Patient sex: F
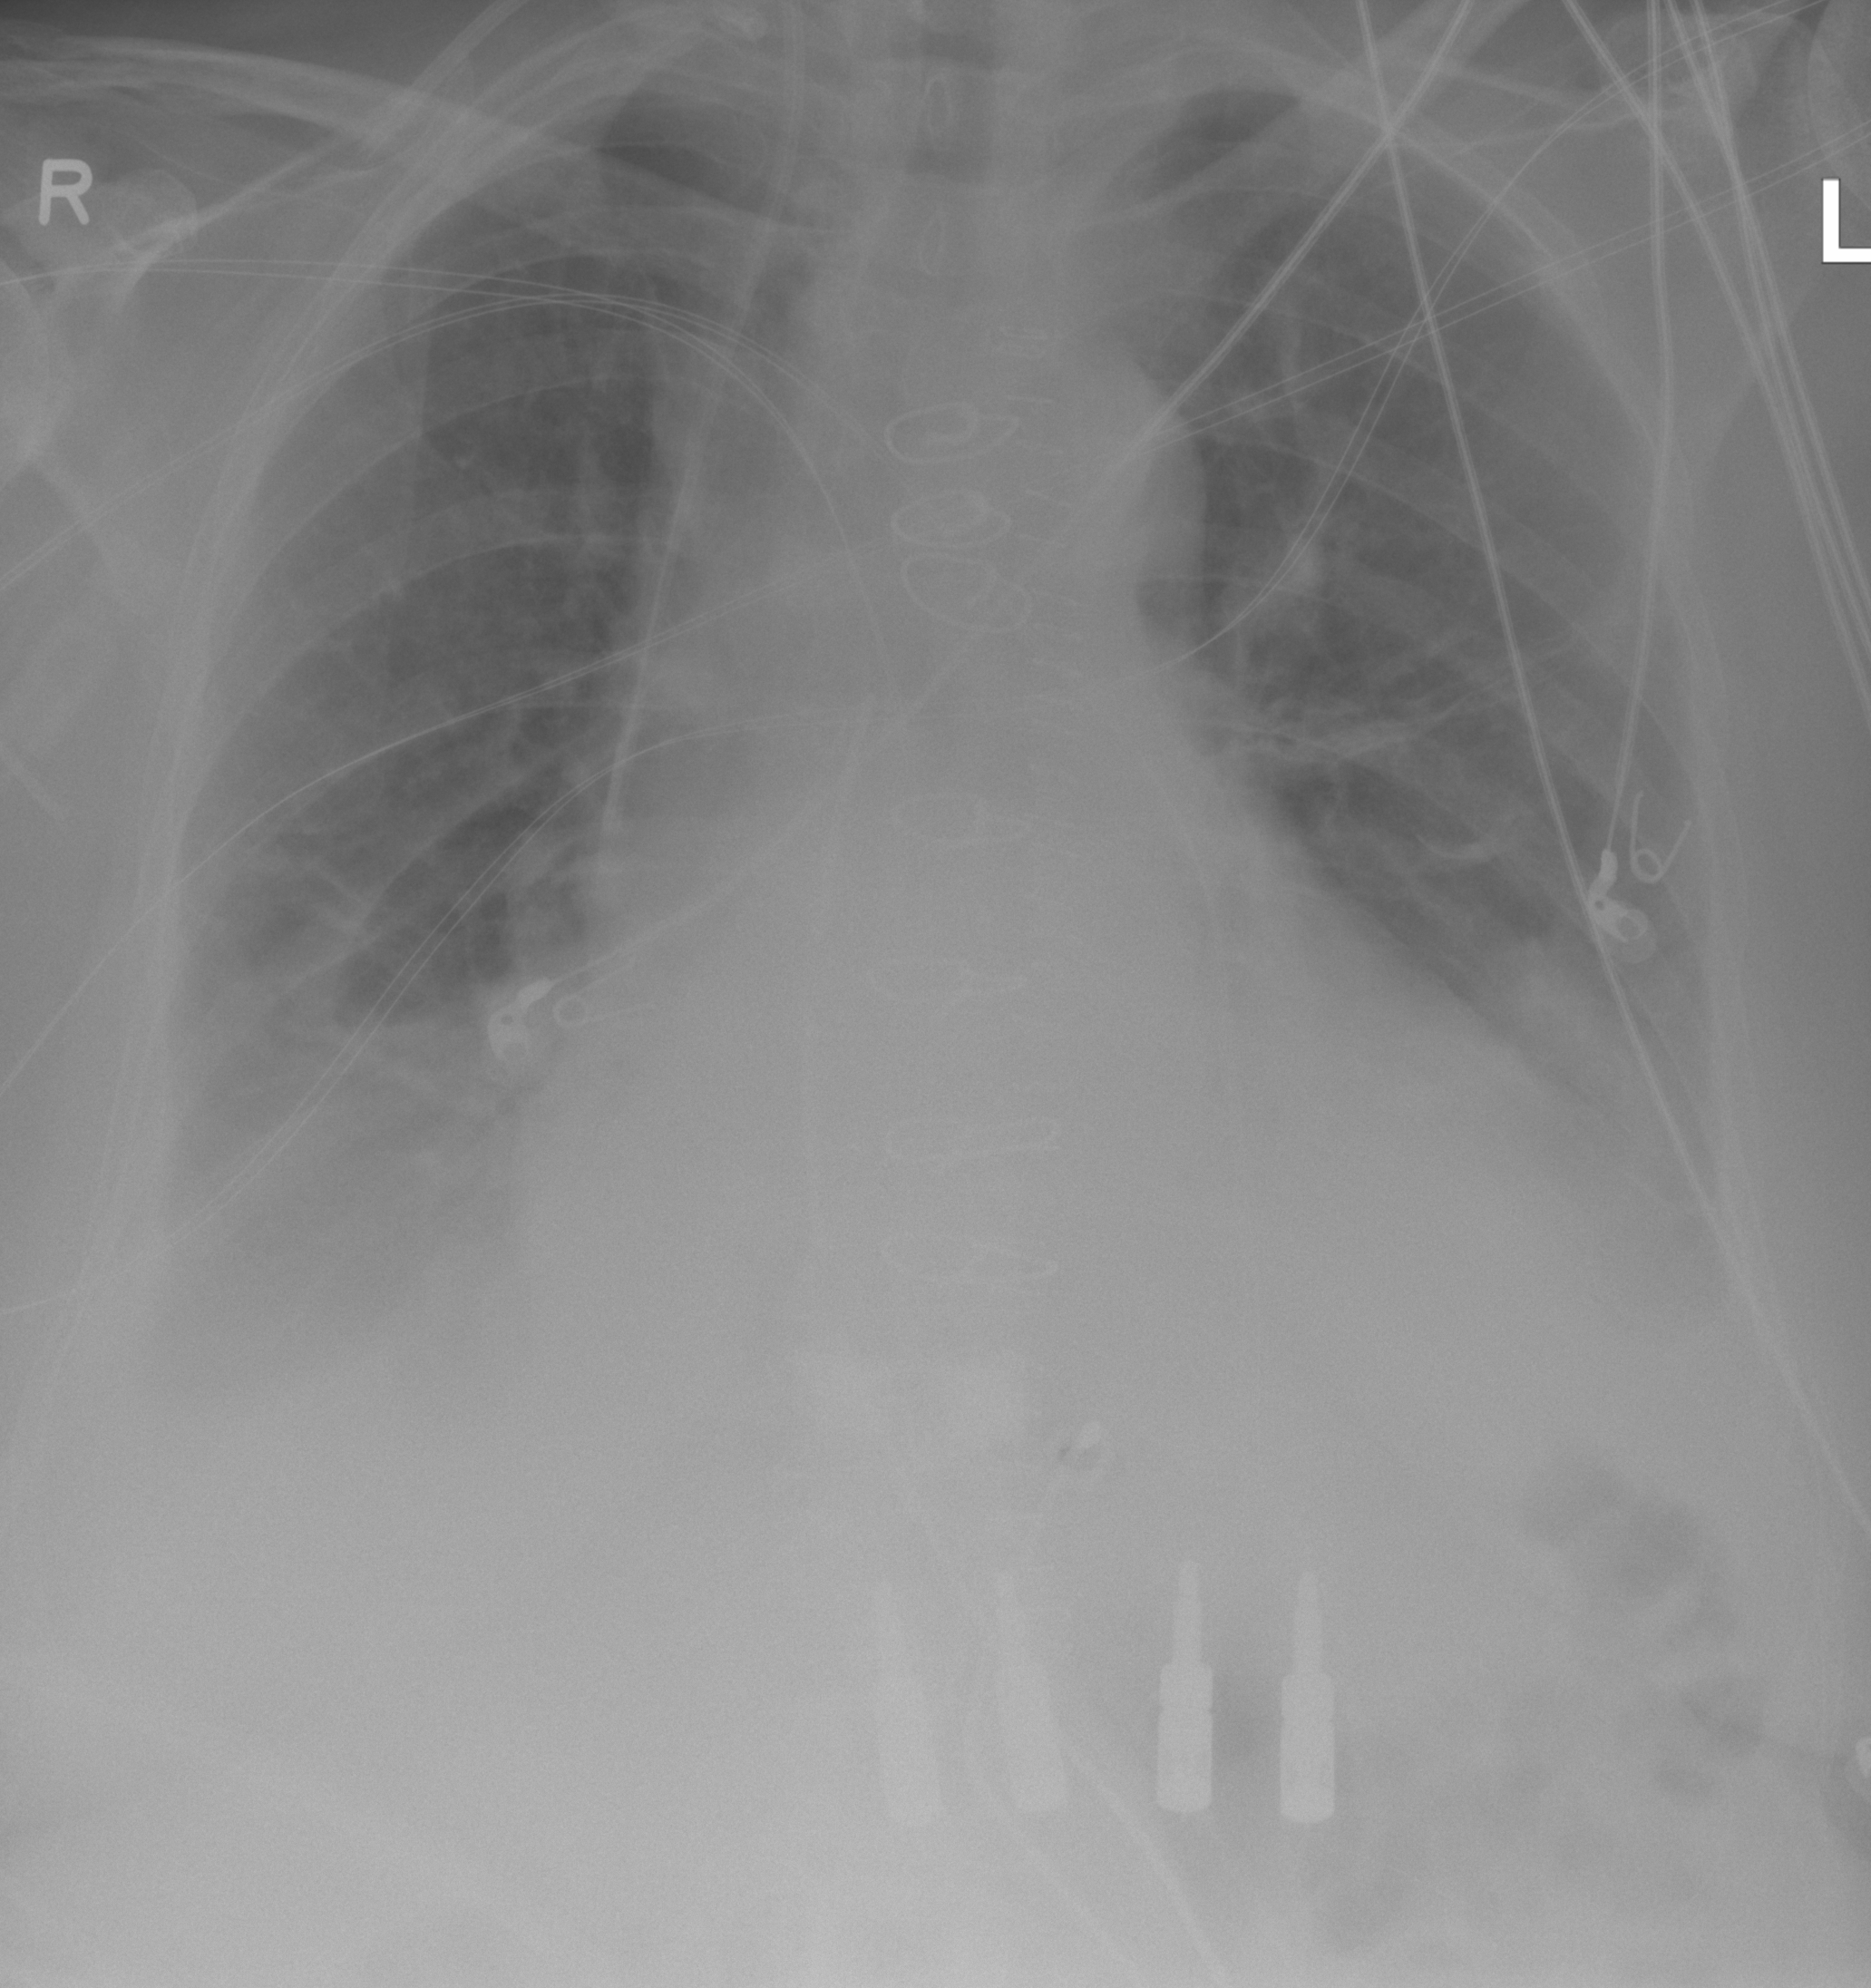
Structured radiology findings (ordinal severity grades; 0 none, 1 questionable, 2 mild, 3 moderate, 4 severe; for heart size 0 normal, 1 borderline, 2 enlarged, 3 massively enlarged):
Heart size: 2
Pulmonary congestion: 2
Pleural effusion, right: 2
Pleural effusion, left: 2
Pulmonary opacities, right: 0
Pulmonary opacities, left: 0
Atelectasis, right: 2
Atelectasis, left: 2